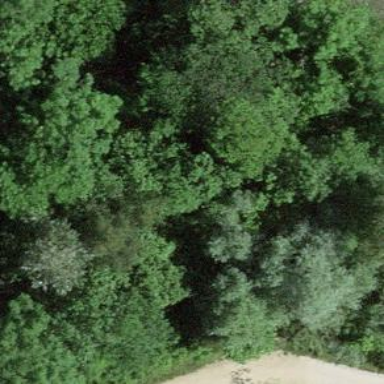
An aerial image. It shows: Path on the ground.